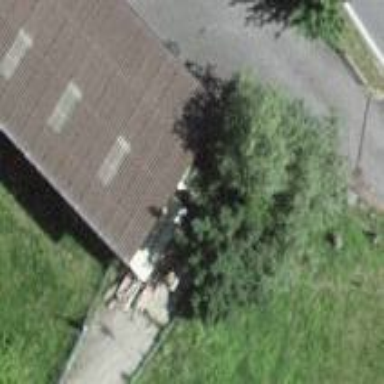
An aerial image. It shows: Garage building.